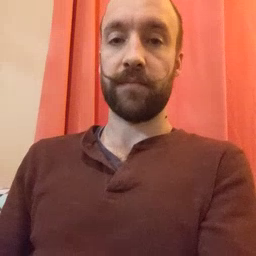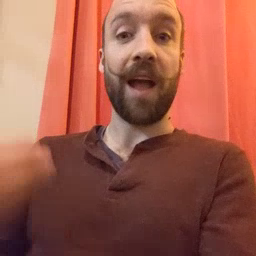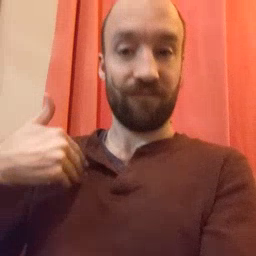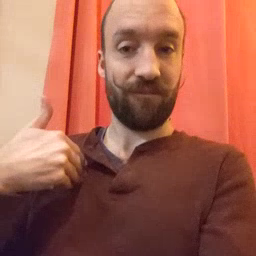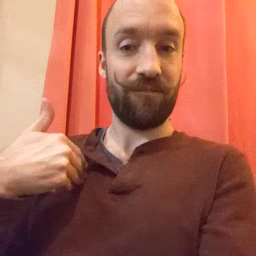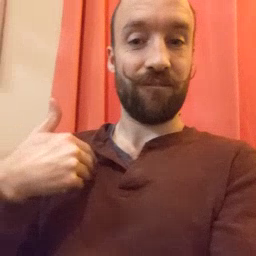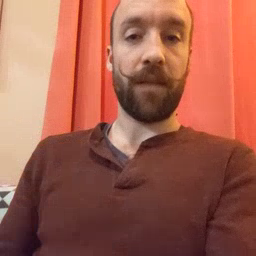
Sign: have